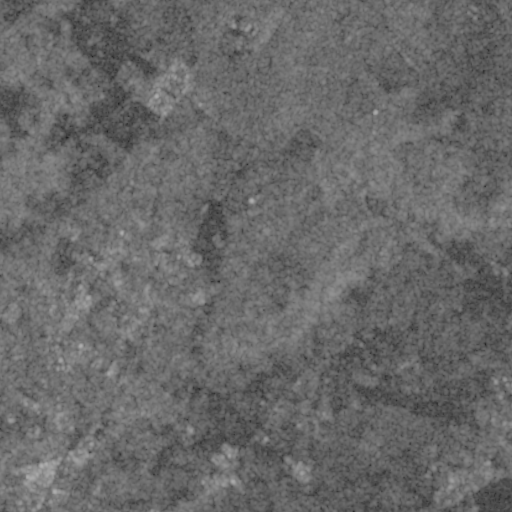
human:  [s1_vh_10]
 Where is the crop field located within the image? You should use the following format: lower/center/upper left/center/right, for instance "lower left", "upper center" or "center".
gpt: The crop field is located in the lower left of the image.
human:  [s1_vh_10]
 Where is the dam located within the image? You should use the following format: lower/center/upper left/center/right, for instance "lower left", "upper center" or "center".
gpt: The dam is located in the lower right of the image.
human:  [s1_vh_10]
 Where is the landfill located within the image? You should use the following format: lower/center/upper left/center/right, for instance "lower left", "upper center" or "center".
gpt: There is no landfill in the image.

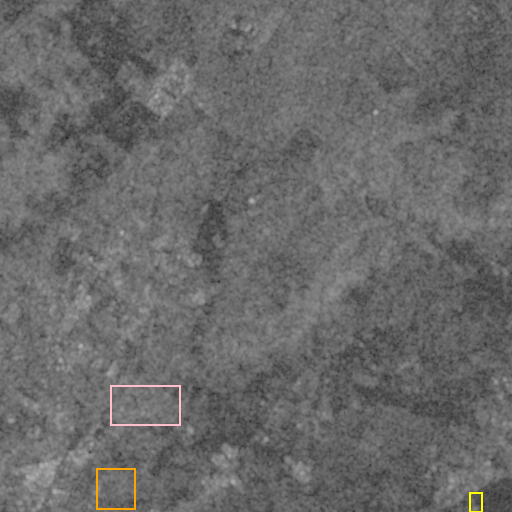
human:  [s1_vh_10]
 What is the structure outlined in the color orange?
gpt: The structure outlined in orange is a crop field.
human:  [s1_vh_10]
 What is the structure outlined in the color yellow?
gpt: The structure outlined in yellow is a dam.
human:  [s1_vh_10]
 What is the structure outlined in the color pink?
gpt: The structure outlined in pink is a quarry.
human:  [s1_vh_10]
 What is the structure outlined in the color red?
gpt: There is no red outline.